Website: crate-barrel
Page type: delivery-shipping
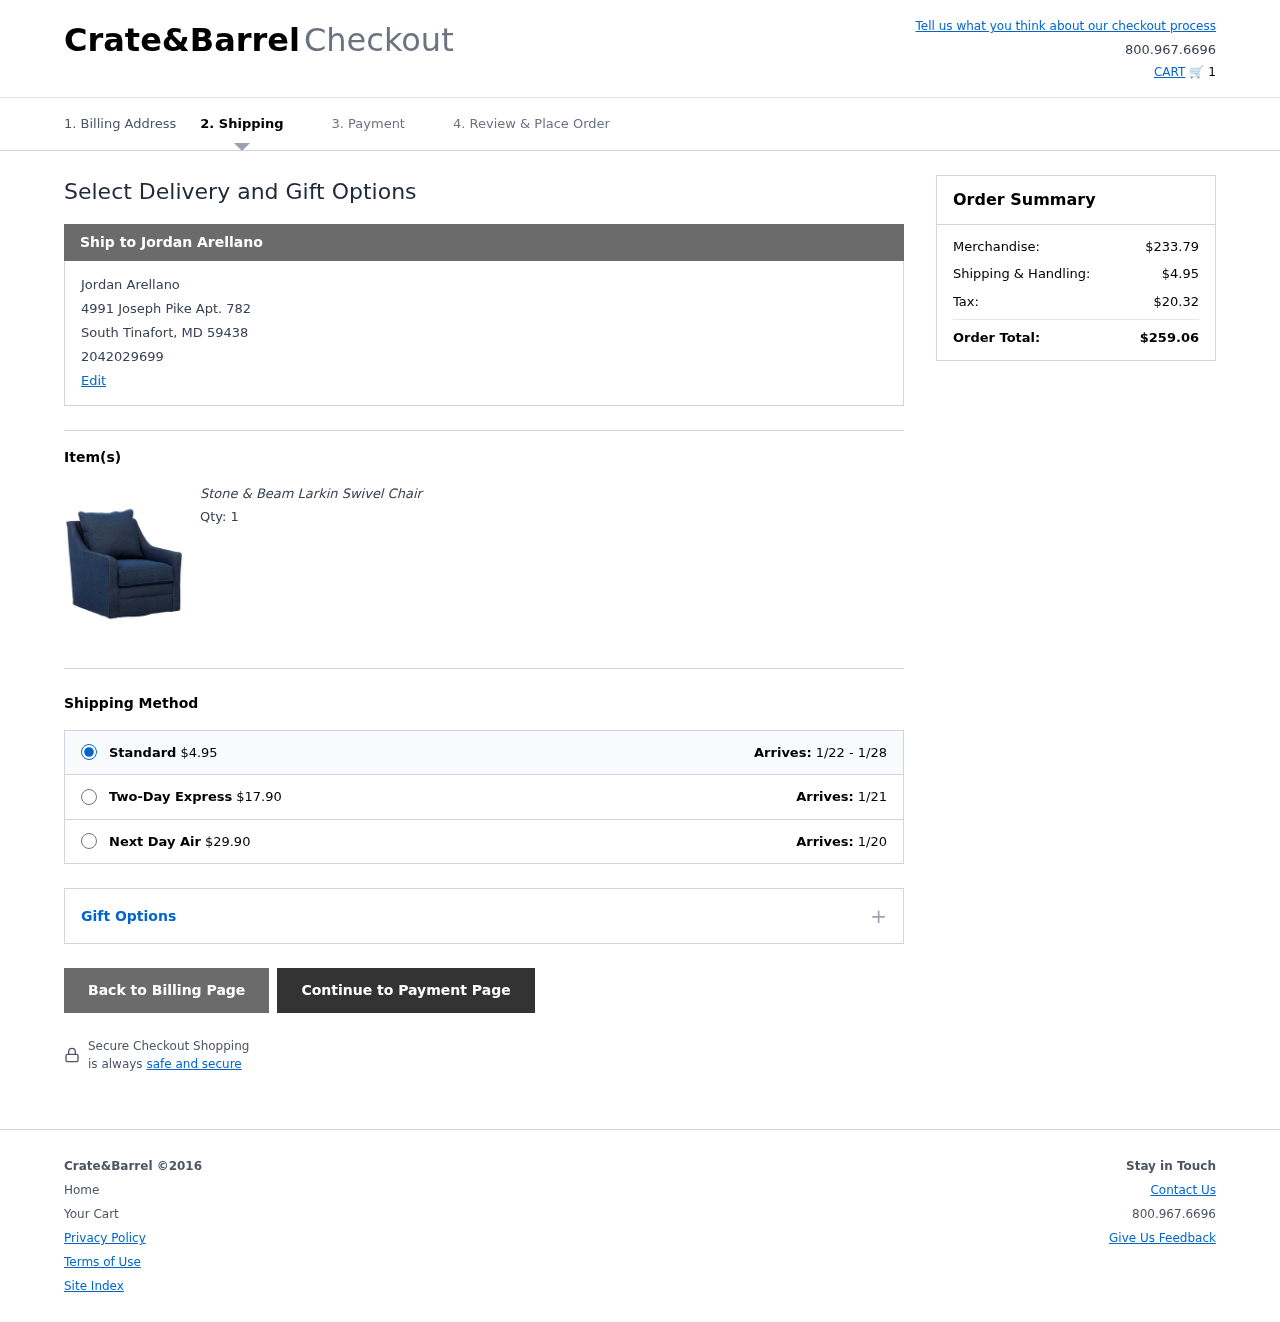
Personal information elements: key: PII_CITY
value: South Tinafort
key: PII_FULLNAME
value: Jordan Arellano
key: PII_PHONE
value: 2042029699
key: PII_POSTCODE
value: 59438
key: PII_STATE_ABBR
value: MD
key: PII_STREET
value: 4991 Joseph Pike Apt. 782
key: PII_FULLNAME2
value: Jordan Arellano
Product elements: key: PRODUCT1_NAME
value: Stone & Beam Larkin Swivel Chair
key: PRODUCT1_QUANTITY
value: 1
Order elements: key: ORDER_NUM_ITEMS
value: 1
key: ORDER_SHIPPING_COST
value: $4.95
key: ORDER_DELIVERY_DATE_RANGE
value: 1/22 - 1/28
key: ORDER_SHIPPING_COST_EXPRESS
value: $17.90
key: ORDER_SHIPPING_DATE_EXPRESS
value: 1/21
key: ORDER_SHIPPING_COST_NEXT_DAY
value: $29.90
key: ORDER_SHIPPING_DATE_NEXT_DAY
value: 1/20
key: ORDER_SUBTOTAL
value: $233.79
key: ORDER_SHIPPING_COST2
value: $4.95
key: ORDER_TAX
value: $20.32
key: ORDER_TOTAL
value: $259.06